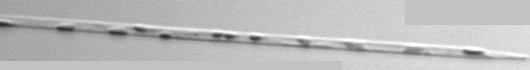
Label: Rhizosolenia